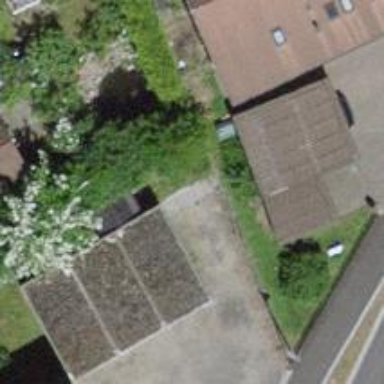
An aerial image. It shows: Garage.